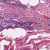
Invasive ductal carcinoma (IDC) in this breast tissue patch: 1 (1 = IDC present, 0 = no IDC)